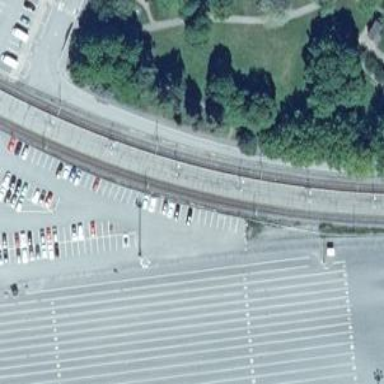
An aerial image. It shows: Platform edge at railway station.